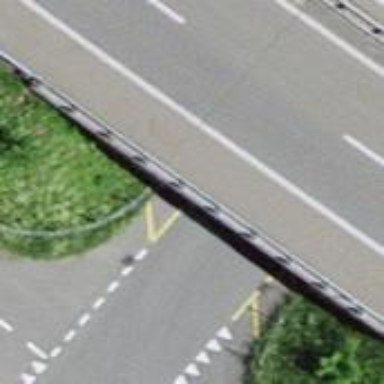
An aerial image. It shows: Unclassified road passing through tunnel with asphalt surface.